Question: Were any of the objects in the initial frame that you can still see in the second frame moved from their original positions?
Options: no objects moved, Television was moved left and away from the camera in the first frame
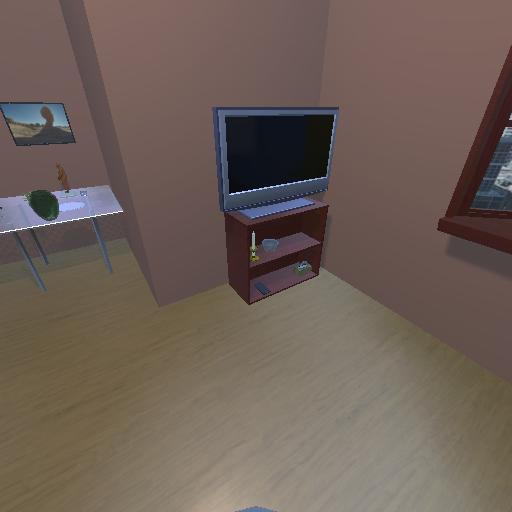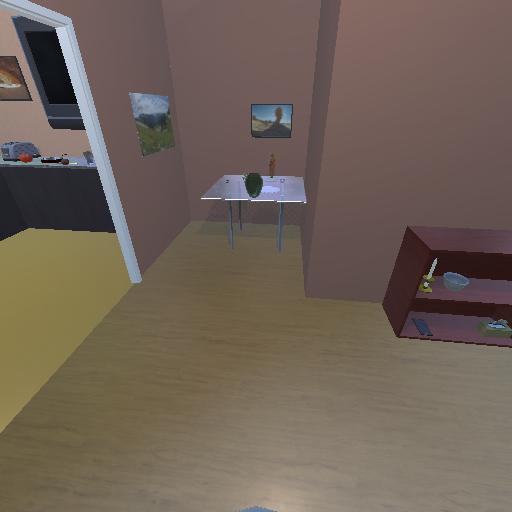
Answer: no objects moved